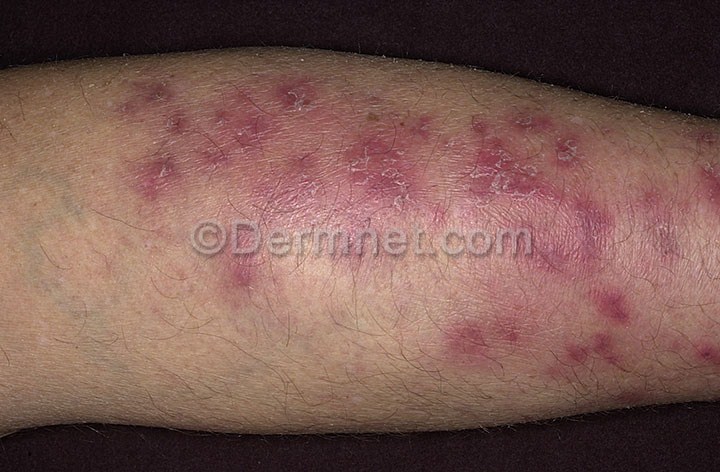
Disease: Vasculitis Photos